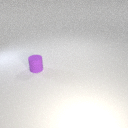
small purple rubber cylinder